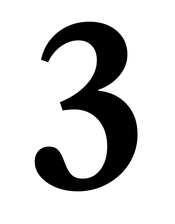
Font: LibreCaslonText_SemiBold